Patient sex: M
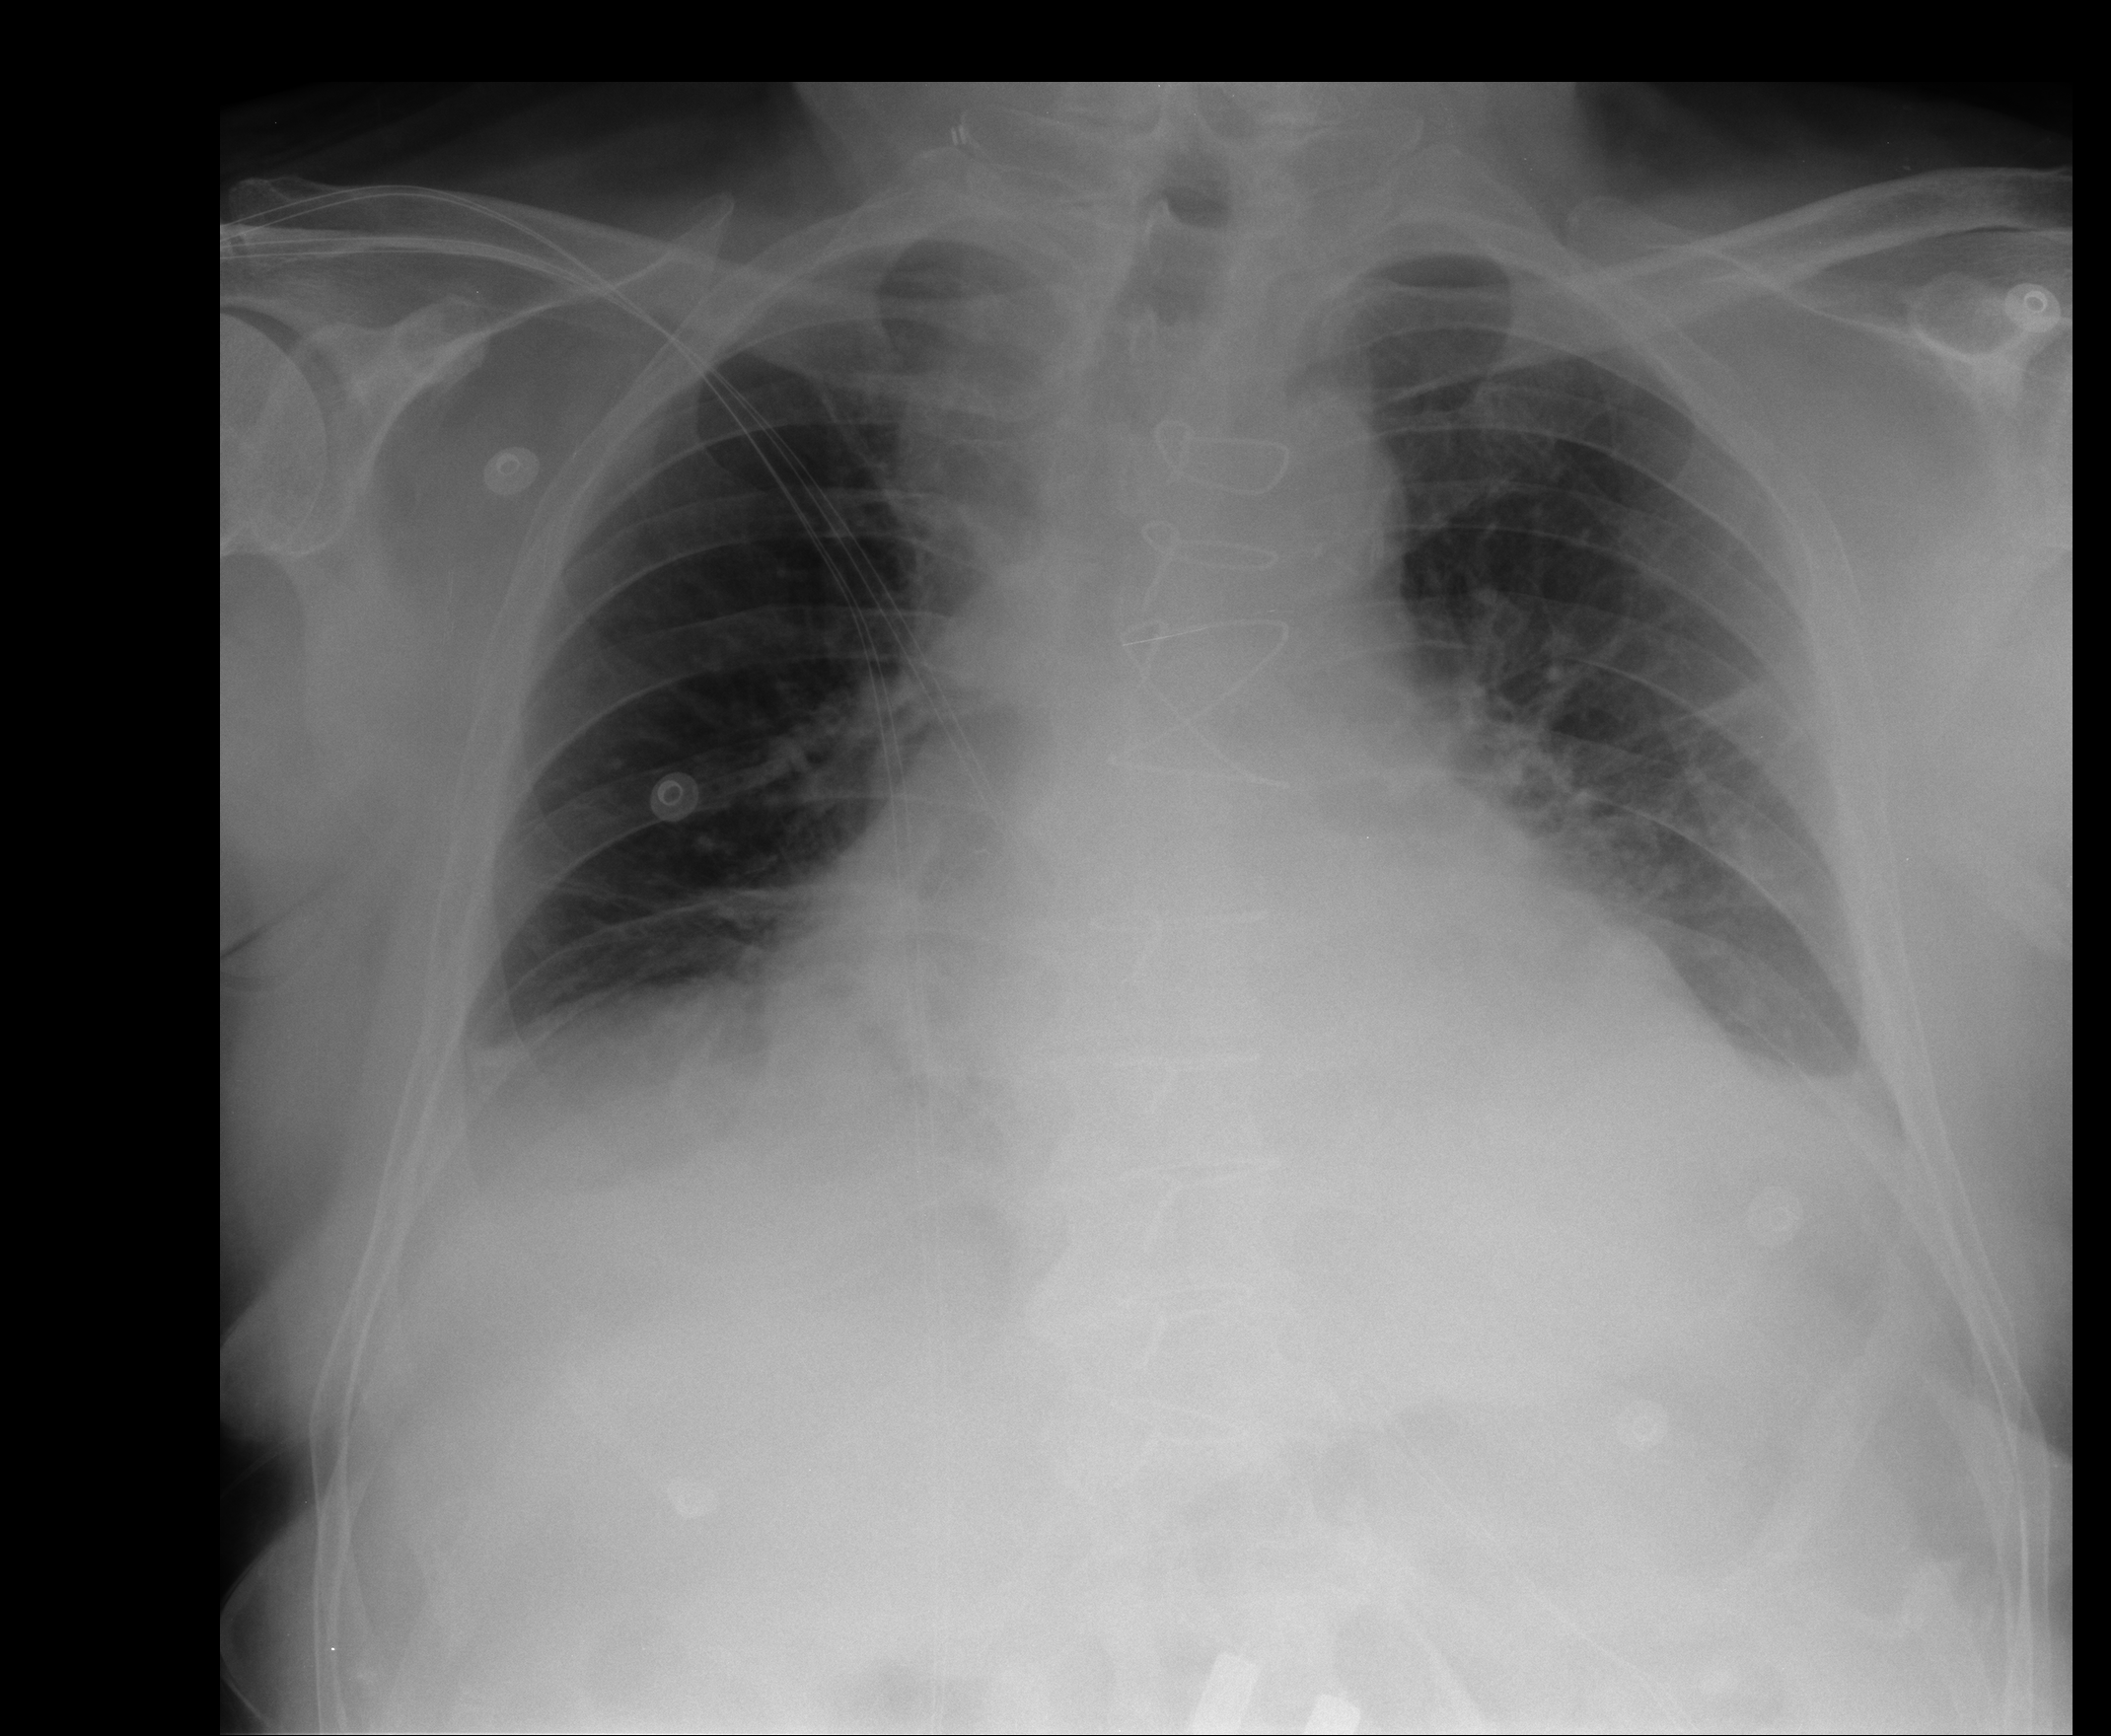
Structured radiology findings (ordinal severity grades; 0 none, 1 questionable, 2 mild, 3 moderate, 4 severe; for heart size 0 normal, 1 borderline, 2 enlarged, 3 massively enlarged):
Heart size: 2
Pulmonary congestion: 0
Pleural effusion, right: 1
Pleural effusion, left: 2
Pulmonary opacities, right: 0
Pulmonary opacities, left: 1
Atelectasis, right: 2
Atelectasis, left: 2